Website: crate-barrel
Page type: billing-address
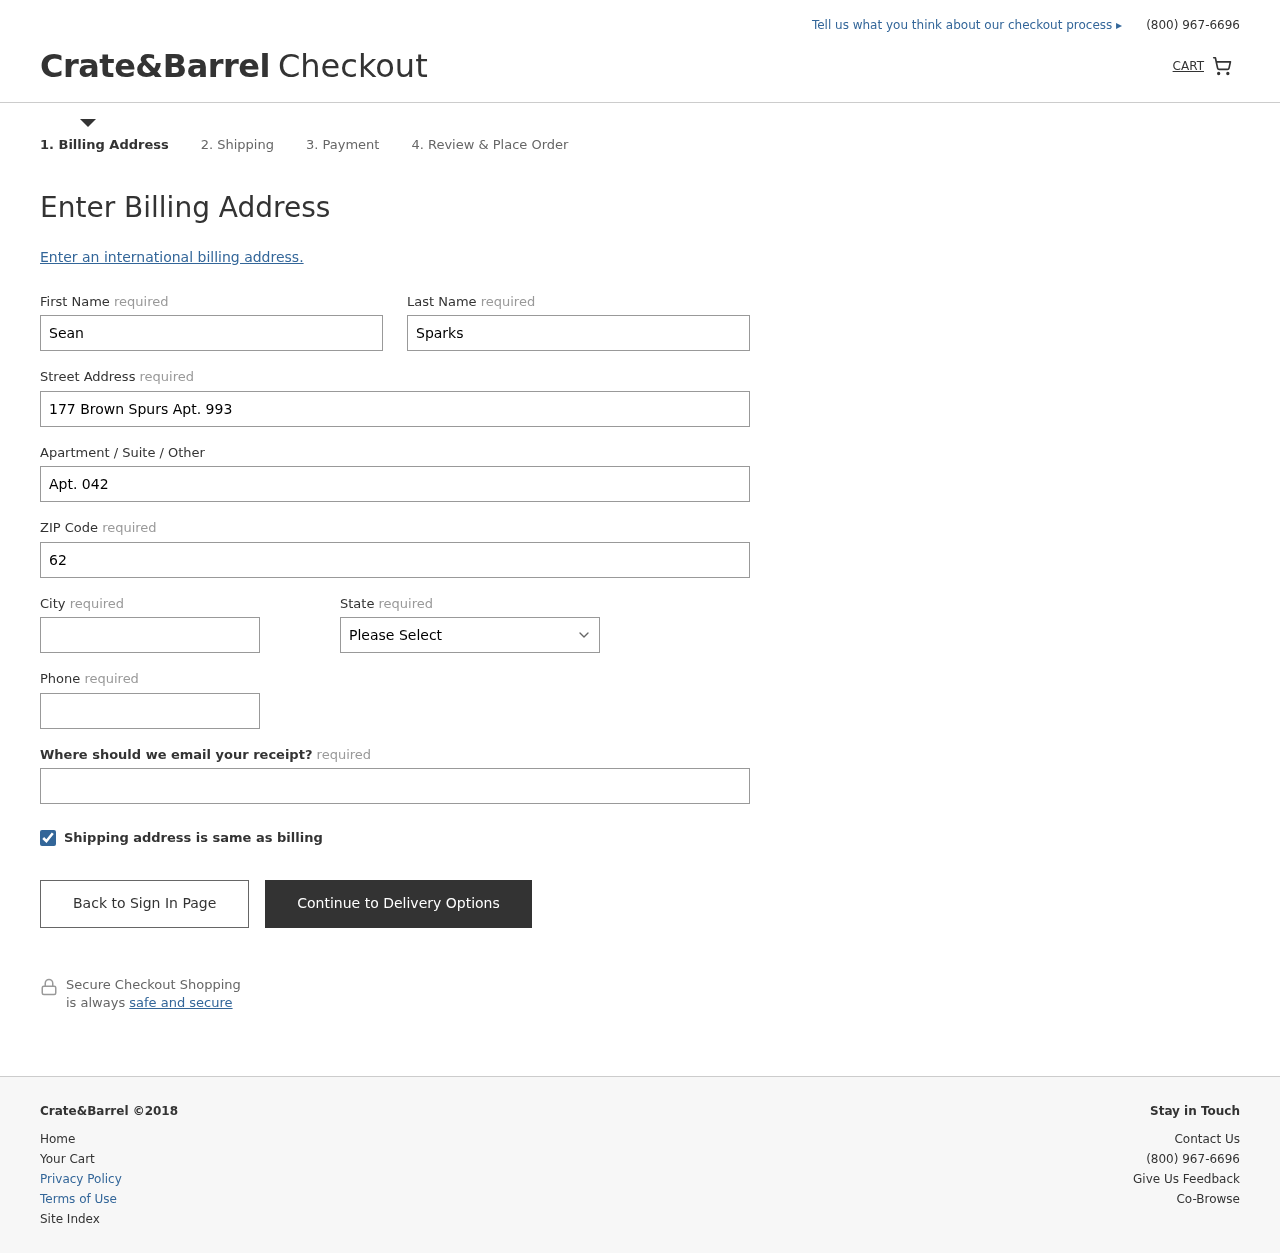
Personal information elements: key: PII_STATE
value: Texas
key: PII_FIRSTNAME
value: Sean
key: PII_LASTNAME
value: Sparks
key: PII_STREET
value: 177 Brown Spurs Apt. 993
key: PII_STREET2
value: Apt. 042
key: PII_POSTCODE
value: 62969
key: PII_CITY
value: Danielfort
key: PII_PHONE
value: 7766956669
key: PII_EMAIL
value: sean_sparks@gmail.com